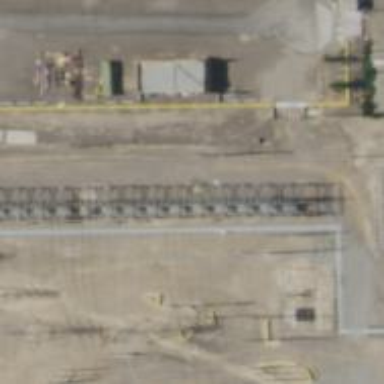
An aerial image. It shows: Power pole.